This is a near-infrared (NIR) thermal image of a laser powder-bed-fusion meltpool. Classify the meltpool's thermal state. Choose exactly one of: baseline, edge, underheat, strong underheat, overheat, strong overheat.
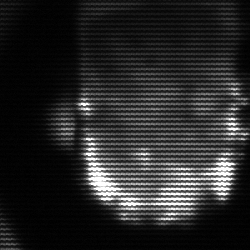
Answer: baseline